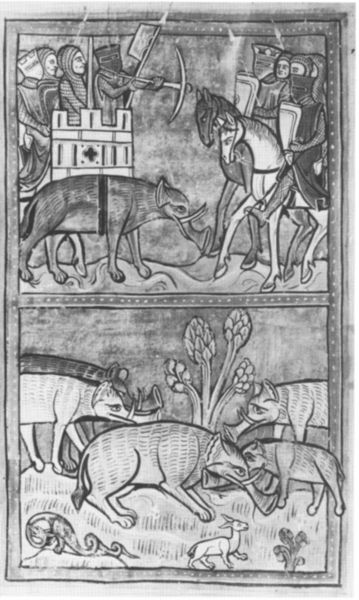
Titel: Bestiarium und Lapidarium
Institution: London, British Library
Schlagwörter: baum, kampf, gras, hund, hunde, schloss, tier, tiere, boden, blatt, pflanze, pflanzen, pferd, pferde, reiter, turm, hase, beine, ritt, bogen, fahne, schweine, banner, krieg, soldaten, zinnen, schild, schwein, buch, burg, kreuz, türme, alpen, druck, seite, illustration, schilder, schwert, streit, waffen, schlange, helm, ritter, jagd, rüstung, jäger, axt, mittelalter, krieger, fabelwesen, armbrust, speer, schnecke, wildschwein, pfeil, drache, handschrift, eber, schießen, elefant, elefanten, jacht, zweizonig, hauer, wildschweine, buchmalerei, kettenhemd, manuskript, wildschweinjagd, kriegselefant, armburst